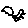
Label: square